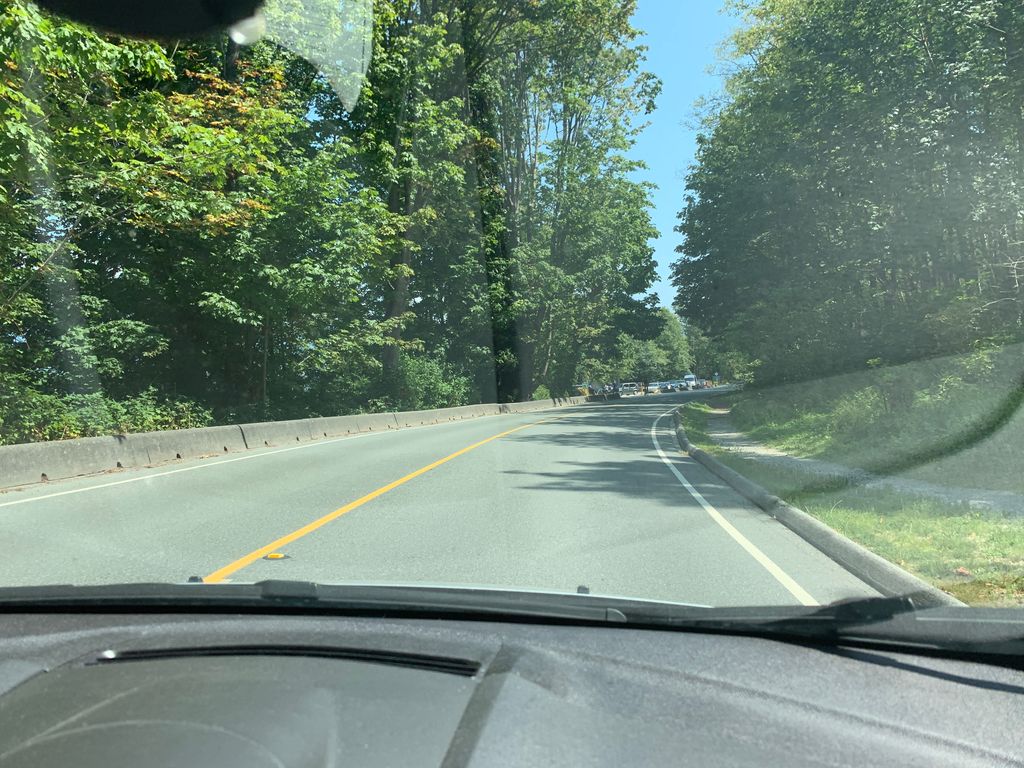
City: vancouver